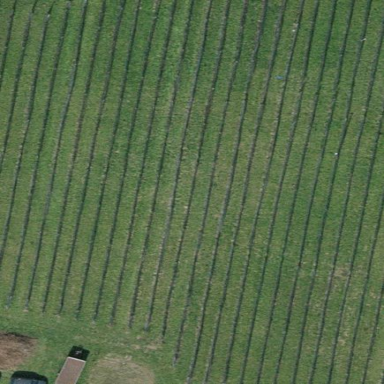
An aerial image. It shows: Vineyard with grape crops.